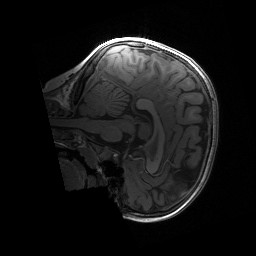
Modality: T1w
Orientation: sagittal
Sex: female
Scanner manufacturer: siemens
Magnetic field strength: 3 T
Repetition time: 1.9 s
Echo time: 0.00243 s